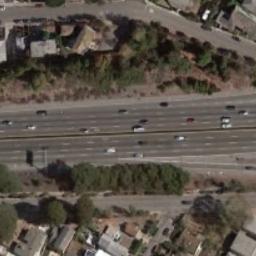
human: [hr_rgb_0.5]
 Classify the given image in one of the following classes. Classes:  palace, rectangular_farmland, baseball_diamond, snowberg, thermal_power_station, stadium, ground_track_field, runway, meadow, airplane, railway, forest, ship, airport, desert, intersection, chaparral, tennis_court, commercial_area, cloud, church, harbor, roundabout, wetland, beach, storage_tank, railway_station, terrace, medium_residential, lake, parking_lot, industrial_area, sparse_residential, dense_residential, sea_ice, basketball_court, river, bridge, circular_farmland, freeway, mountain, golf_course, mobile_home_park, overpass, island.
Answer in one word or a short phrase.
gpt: freeway